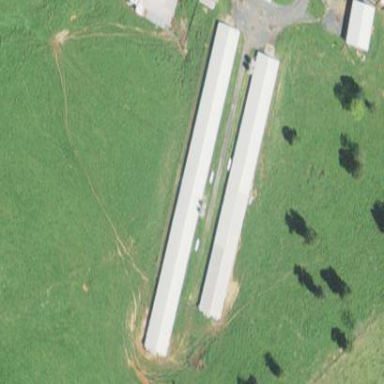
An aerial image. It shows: Farm auxiliary building.